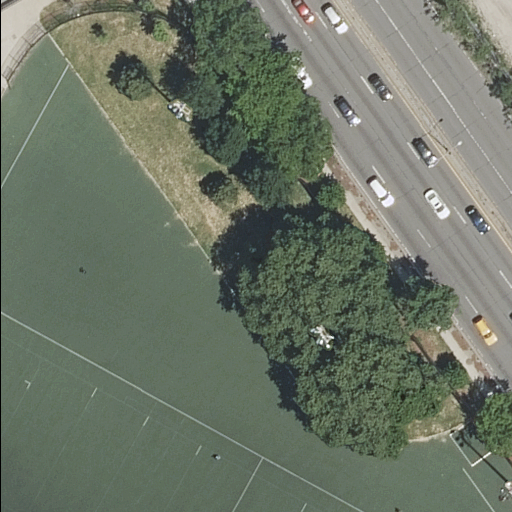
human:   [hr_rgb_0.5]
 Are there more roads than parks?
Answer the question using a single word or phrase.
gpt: yes

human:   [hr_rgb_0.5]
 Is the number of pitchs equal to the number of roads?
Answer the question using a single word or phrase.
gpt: no

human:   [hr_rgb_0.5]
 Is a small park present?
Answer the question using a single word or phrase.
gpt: no

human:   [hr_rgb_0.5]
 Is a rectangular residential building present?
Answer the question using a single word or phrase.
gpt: no

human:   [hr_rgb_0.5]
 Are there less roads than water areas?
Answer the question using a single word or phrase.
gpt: no

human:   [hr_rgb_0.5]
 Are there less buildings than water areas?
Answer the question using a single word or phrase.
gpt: no

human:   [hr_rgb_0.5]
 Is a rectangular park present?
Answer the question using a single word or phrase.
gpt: yes

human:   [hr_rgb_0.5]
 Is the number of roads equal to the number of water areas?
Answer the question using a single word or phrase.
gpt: no

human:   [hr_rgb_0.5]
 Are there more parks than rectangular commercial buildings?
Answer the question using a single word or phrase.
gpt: yes

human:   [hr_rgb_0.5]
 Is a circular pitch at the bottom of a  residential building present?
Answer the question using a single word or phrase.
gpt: no

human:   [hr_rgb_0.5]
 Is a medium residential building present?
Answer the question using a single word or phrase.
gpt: no

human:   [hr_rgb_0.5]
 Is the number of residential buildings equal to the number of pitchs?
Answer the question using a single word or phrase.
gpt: no

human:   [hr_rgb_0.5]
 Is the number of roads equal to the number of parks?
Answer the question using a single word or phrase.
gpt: no

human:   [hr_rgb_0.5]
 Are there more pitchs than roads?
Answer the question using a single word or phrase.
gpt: no

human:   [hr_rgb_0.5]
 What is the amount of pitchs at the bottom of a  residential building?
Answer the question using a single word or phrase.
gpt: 0

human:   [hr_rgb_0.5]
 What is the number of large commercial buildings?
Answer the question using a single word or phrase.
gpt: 0

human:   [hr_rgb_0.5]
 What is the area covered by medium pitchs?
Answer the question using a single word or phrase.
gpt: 0m2

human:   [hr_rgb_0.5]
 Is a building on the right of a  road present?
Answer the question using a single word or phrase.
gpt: no

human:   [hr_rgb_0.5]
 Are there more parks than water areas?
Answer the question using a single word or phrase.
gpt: yes

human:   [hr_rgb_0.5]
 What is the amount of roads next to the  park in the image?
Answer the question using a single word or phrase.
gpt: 5

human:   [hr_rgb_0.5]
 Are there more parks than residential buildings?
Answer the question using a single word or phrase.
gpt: yes

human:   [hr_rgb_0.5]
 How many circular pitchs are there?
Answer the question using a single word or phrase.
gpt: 0

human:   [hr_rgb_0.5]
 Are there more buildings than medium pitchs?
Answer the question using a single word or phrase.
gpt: no

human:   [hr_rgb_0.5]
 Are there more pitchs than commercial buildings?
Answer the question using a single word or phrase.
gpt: yes

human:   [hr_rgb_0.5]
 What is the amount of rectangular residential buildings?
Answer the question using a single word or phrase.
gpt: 0

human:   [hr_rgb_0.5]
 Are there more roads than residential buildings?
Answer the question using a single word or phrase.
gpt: yes

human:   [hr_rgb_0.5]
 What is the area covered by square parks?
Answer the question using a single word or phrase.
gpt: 0m2

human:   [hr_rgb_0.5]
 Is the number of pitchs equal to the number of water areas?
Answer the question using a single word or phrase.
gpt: no

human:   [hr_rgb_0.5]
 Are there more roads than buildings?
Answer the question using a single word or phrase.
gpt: yes

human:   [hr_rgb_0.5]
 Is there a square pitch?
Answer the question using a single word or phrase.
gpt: no

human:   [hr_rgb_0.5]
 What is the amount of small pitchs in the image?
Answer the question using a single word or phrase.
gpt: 0

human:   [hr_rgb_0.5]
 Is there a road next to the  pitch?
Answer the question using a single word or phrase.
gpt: yes

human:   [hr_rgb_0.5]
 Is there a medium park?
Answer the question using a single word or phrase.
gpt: no

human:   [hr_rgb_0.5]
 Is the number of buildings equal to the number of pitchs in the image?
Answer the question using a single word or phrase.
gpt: no

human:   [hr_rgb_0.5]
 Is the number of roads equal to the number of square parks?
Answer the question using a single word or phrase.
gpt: no

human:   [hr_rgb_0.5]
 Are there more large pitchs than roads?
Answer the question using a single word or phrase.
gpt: no